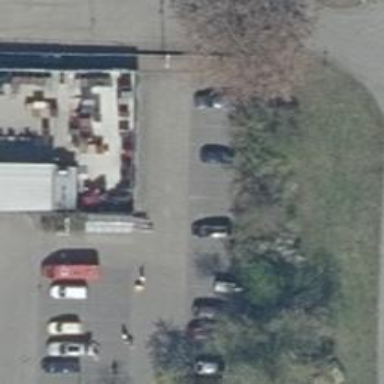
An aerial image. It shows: Road serving as parking aisle.